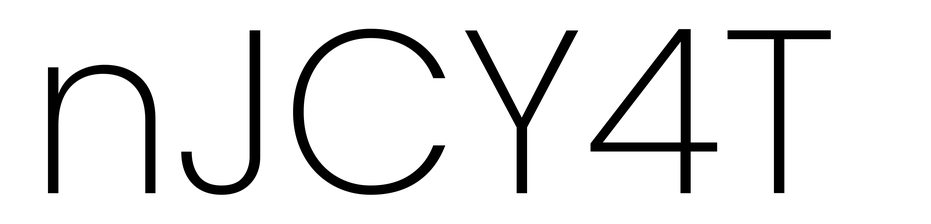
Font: Poppins-ExtraLight